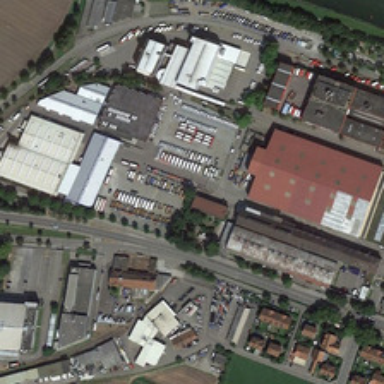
Beside the river is a dense industrial area .